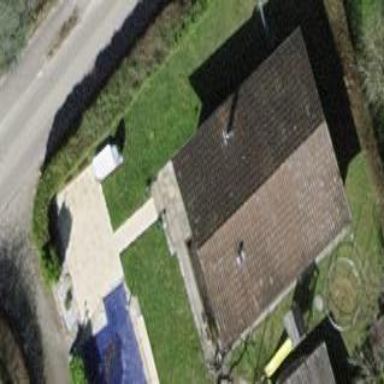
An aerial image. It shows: Simple house.